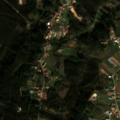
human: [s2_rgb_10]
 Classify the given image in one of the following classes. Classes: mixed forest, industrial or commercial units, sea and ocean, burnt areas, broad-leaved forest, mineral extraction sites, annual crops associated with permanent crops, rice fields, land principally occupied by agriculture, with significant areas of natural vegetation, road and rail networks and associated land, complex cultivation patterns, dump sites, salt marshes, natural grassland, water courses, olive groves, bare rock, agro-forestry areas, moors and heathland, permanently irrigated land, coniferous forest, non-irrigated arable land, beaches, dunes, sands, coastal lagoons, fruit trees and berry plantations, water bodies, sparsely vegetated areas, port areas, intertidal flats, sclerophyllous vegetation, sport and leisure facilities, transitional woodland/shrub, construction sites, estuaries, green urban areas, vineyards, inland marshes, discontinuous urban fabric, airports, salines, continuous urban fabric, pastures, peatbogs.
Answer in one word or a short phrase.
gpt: complex cultivation patterns, land principally occupied by agriculture, with significant areas of natural vegetation, broad-leaved forest, coniferous forest, mixed forest, transitional woodland/shrub